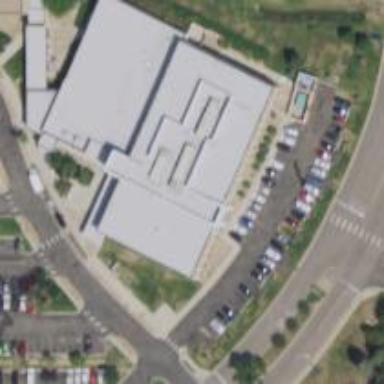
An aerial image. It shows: Healthcare clinic is depicted in the image.